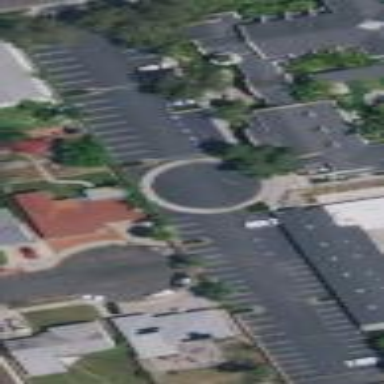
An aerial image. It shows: Parking area.